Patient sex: M
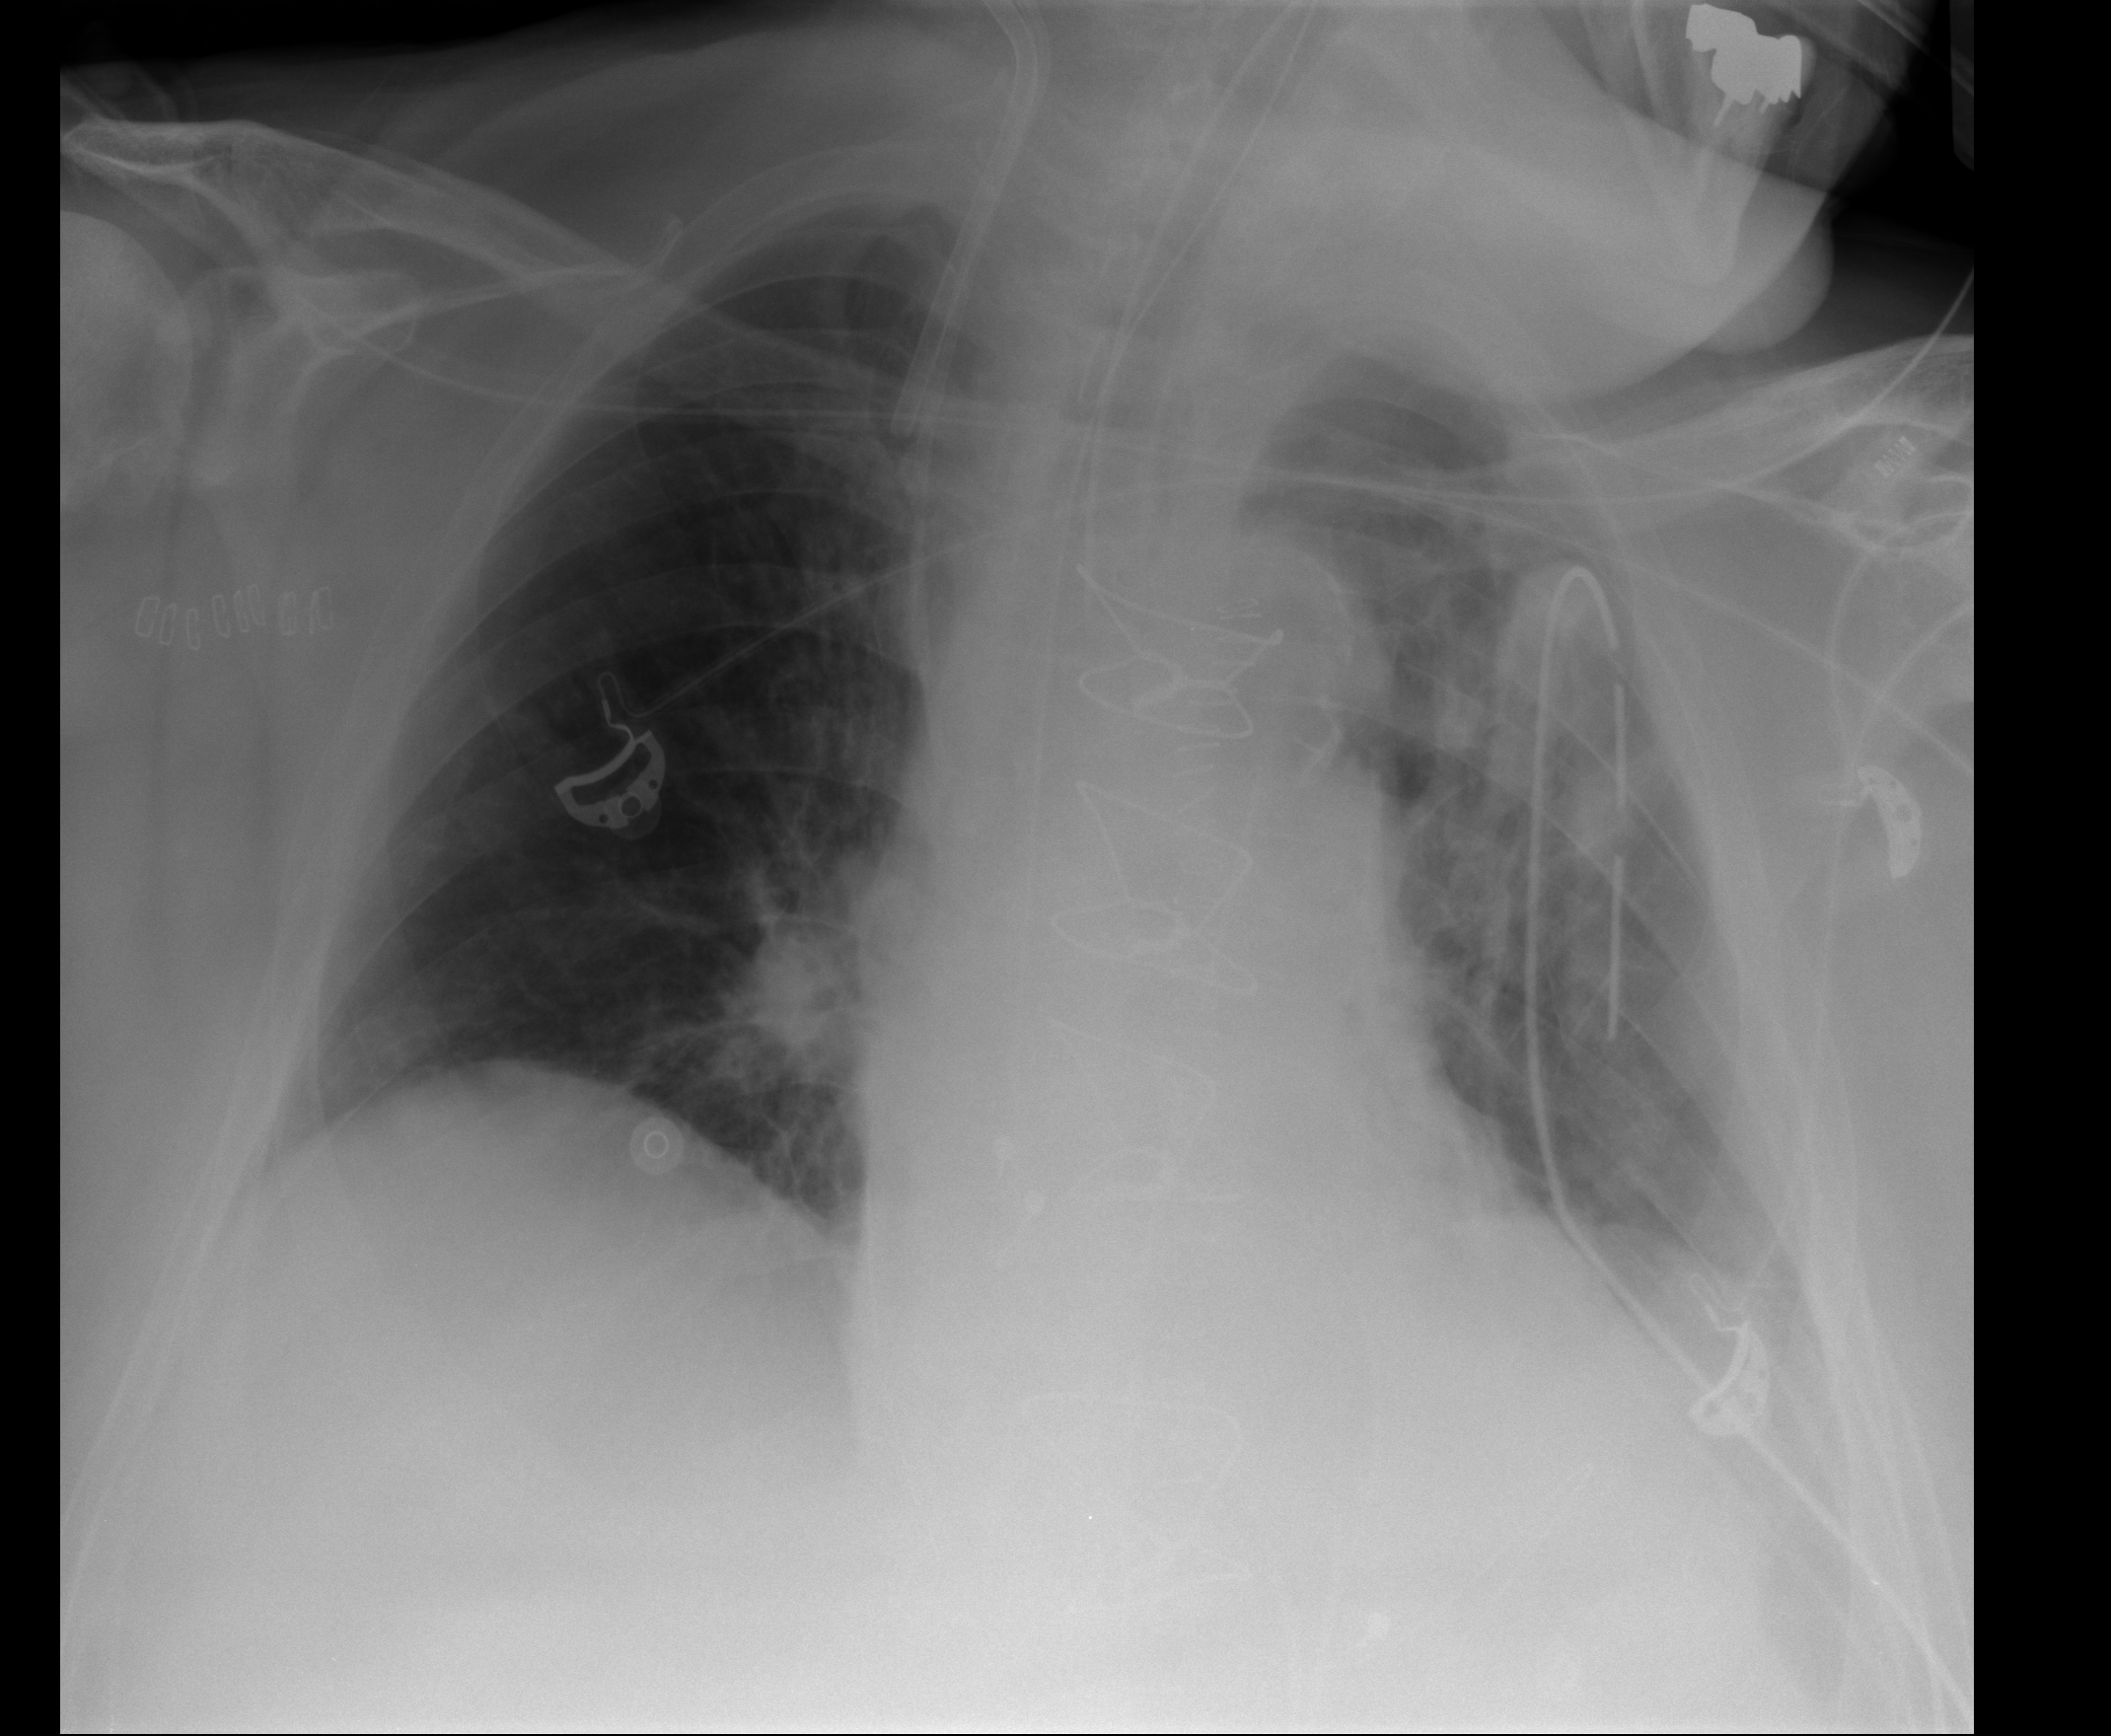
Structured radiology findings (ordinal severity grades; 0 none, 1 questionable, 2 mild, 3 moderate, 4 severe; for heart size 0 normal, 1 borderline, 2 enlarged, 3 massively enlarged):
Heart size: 0
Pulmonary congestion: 2
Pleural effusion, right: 0
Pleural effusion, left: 2
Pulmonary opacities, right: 0
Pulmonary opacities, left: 2
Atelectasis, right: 2
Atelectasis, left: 2